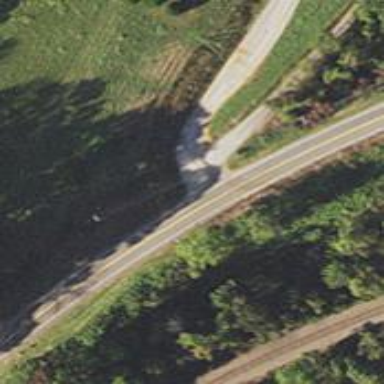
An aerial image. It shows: Trunk link highway.